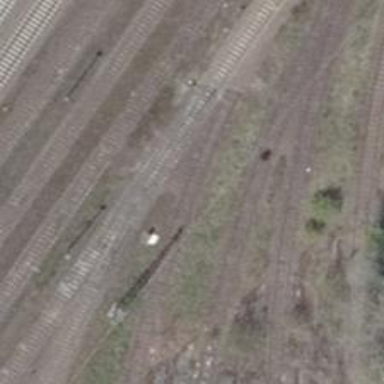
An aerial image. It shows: Railway switch.